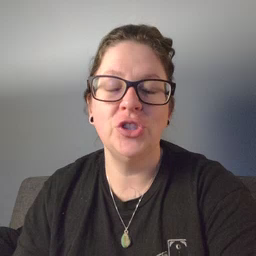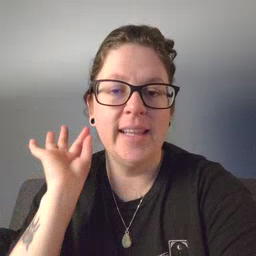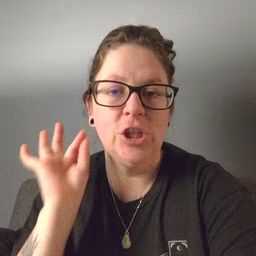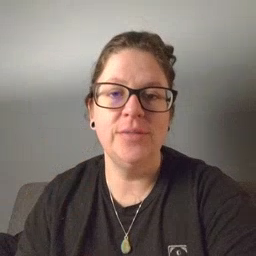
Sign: hair